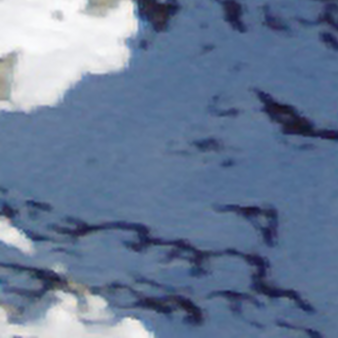
Label: other